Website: walmart
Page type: account-selection
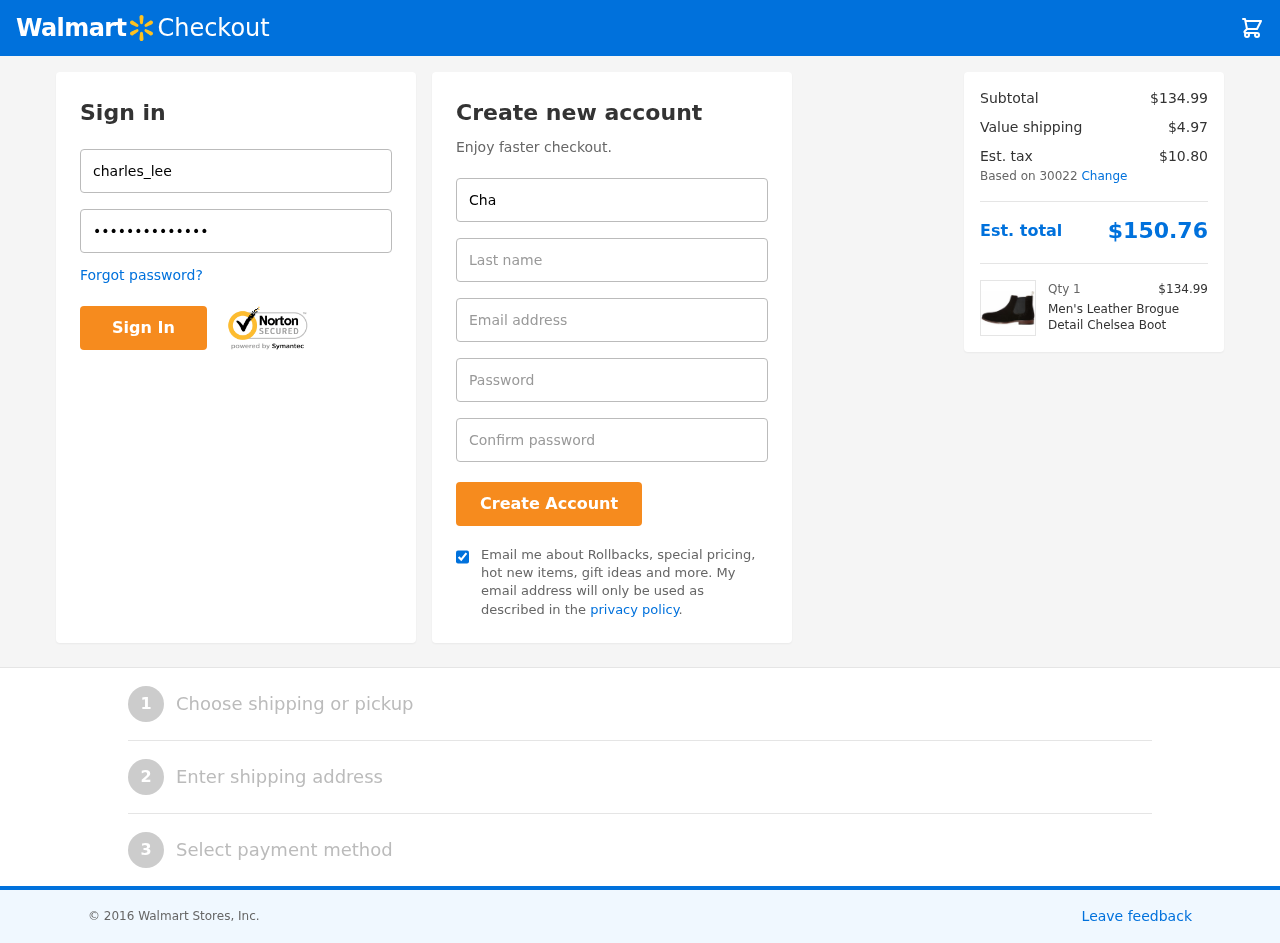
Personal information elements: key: PII_EMAIL
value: clee@yahoo.com
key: PII_FIRSTNAME
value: Charles
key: PII_LASTNAME
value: Lee
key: PII_LOGIN_USERNAME
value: charles_lee
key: PII_POSTCODE
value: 30022
Product elements: key: PRODUCT1_NAME
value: Men's Leather Brogue Detail Chelsea Boot
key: PRODUCT1_PRICE
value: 134.99
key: PRODUCT1_QUANTITY
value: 1
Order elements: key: ORDER_SUBTOTAL
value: $134.99
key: ORDER_SHIPPING_COST
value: $4.97
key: ORDER_TAX
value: $10.80
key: ORDER_TOTAL
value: $150.76